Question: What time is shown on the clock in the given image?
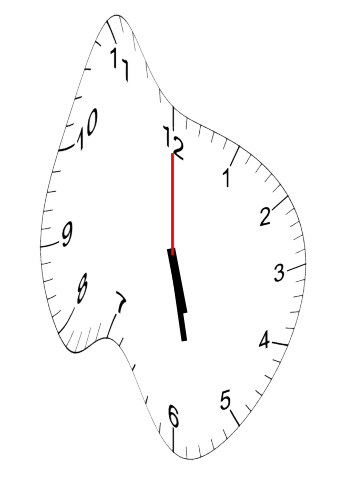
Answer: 05:28:00